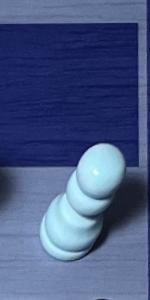
Label: Pawn_White